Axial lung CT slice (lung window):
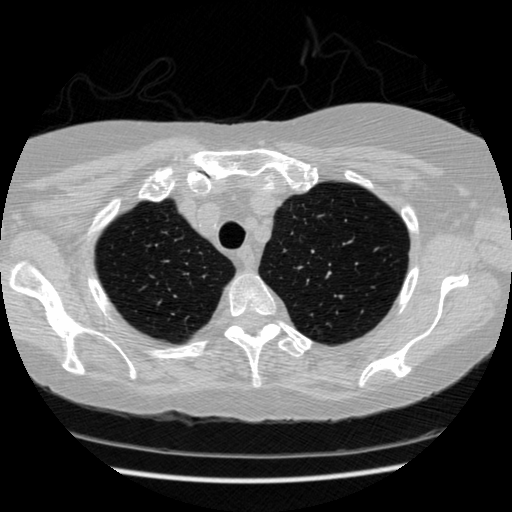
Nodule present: no